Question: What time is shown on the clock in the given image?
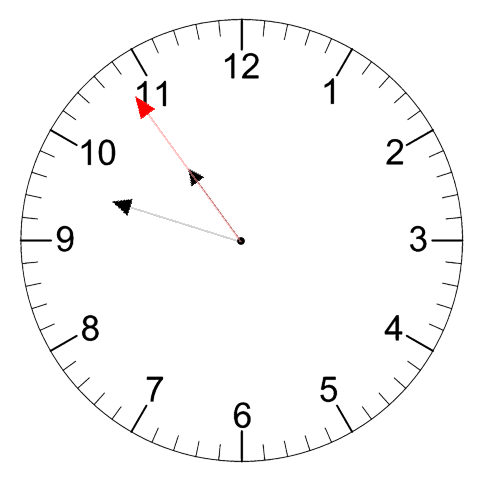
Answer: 10:47:54